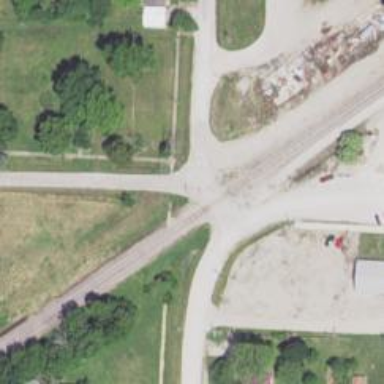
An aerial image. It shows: Level crossing along the railway.